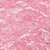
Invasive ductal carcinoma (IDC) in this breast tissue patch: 0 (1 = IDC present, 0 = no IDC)